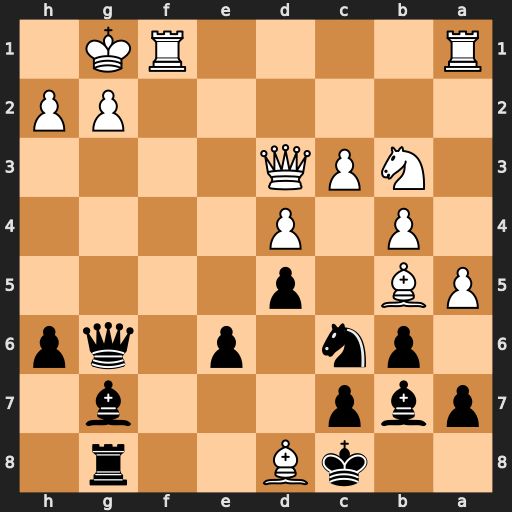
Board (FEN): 2kB2r1/pbp3b1/1pn1p1qp/PB1p4/1P1P4/1NPQ4/6PP/R4RK1
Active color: b
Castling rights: -
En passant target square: -
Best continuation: Bxd4+ Kh1 Qxg2#